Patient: sex M, age 50
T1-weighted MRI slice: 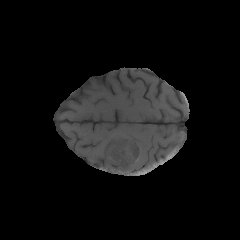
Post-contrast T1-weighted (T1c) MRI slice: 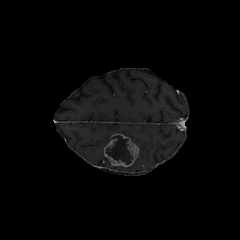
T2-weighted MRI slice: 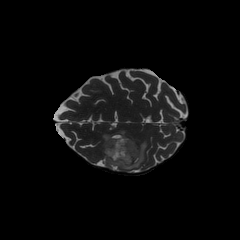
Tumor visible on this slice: yes
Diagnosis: Glioblastoma, IDH-wildtype
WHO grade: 4